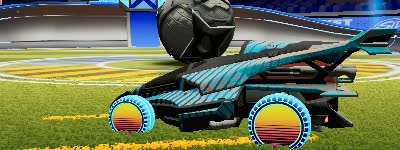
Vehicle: aftershock